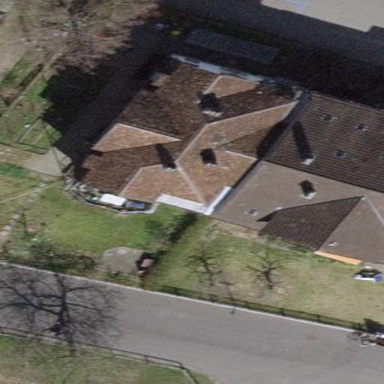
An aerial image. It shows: Hipped roof on apartment building.